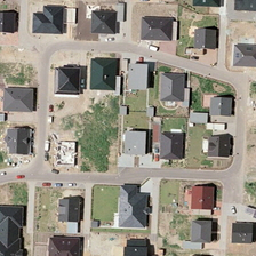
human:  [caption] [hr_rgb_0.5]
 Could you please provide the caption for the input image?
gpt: Many houses were built on the ground.

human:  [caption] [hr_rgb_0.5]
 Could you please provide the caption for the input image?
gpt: He is a densely populated area.

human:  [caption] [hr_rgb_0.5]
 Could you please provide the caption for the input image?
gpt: This area is densely populated.

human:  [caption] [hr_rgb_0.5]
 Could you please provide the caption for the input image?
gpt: Many houses have been built on this land.

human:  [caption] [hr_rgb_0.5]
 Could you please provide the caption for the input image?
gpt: The area is a densely populated area.